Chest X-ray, PA view. Patient: 31 years old, sex M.
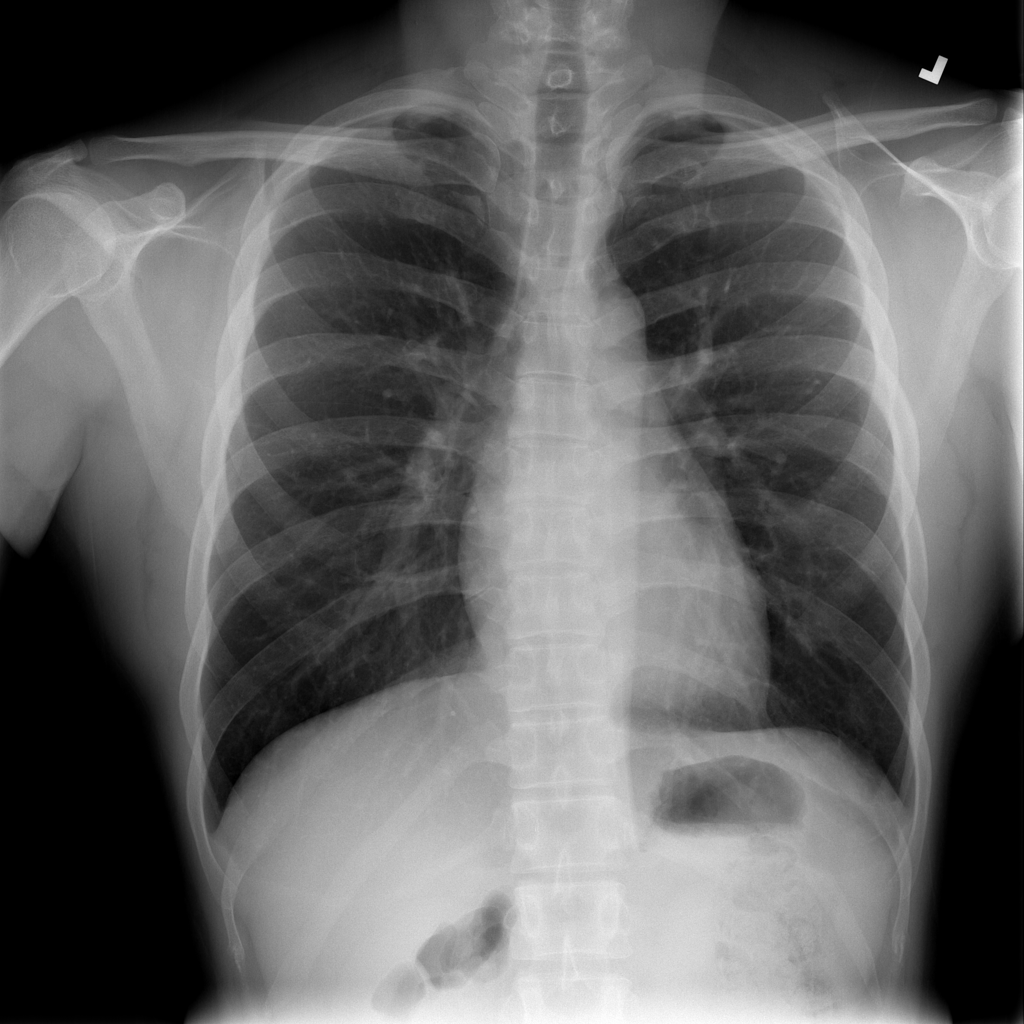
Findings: No Finding